Question: I would like to help the user only at first launch in my Android app by following steps like Google does when you first boot a Nexus device :

I was wondering if such a library already exists... or do I need to create all of this by mylself ?
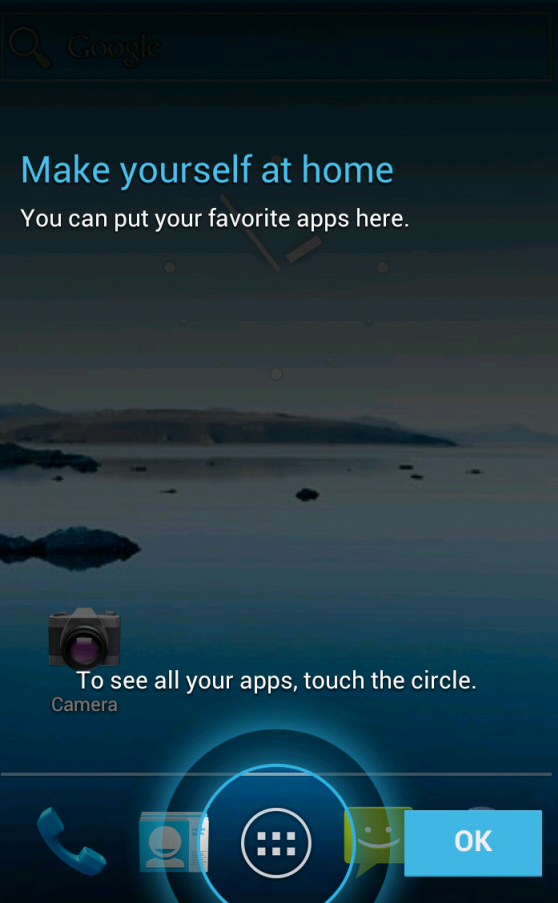
Answer: there sure is! It's called <URL>.